Question: I am currently having problems creating a 'tank gauging system' within my project. I am using MVC and the by using the following markup, I have achieved this:

by using:
'''
#container {
position:absolute;
margin:0;
margin-top:-50px;
width:100%;
padding:0;
-moz-perspective: 1000px; /*required to make cylinder shape*/
-webkit-perspective: 1000px;
}
#frame {
-moz-transform-style: preserve-3d;
-webkit-transform-style: preserve-3d;
margin-left:5%;
-moz-transform: rotateX(0deg) rotateY(0deg) rotateZ(0deg) translate3d(40%, 60px, 175px);
-webkit-transform: rotateX(0deg) rotateY(0deg) rotateZ(0deg) translate3d(40%, 60px, 175px);
}
.strip {
-moz-transform-style: preserve-3d;
-webkit-transform-style: preserve-3d
}
.strip div {
position: fixed;
background-repeat:repeat;
border-width: thin 10px;
color:#ececec;
vertical-align:central;
height:130px; /*height and width of tank display*/
width:12%;
background-color:rgba(128,128,128,0.99);
-webkit-border-bottom-right-radius: 2px;
-webkit-border-bottom-left-radius: 2px;
-moz-border-radius-bottomright: 2px;
-moz-border-radius-bottomleft: 2px;
border-bottom-right-radius: 2px;
border-bottom-left-radius: 2px;
-webkit-box-shadow: inset 0px -35px 20px -37px rgba(0,0,0,0.96);
-moz-box-shadow: inset 0px -35px 20px -37px rgba(0,0,0,0.96);
box-shadow: inset 0px -35px 20px -37px rgba(0,0,0,0.96);
}
.strip div:before {
content:"";
position: absolute;
z-index: -1;
/*Make this lower so any text appears in front*/
top: 0;
right: 0;
bottom: 50%; /*used for tank level setting*/
left: 0;
background: rgba(56,56,56,0.8);
}
.strip .a {
border-top:1px solid black;
-moz-transform: rotateY(0deg) translateZ(124px);
-webkit-transform: rotateY(0deg) translateZ(124px)
}
.strip .b {
border-top:1px solid black;
-moz-transform: rotateY(15deg) translateZ(124px);
-webkit-transform: rotateY(15deg) translateZ(124px)
}
.strip .c {
border-top:1px solid black;
-moz-transform: rotateY(30deg) translateZ(124px);
-webkit-transform: rotateY(30deg) translateZ(124px);
}
.strip .c {
background: rgb(0,0,0) !important; /* Old browsers */
background: -moz-linear-gradient(top, rgba(0,0,0,1) 0%, rgba(128,128,128,1) 1%, rgba(128,128,128,1) 9%, rgba(0,0,0,1) 10%, rgba(128,128,128,1) 11%, rgba(128,128,128,1) 19%, rgba(0,0,0,1) 20%, rgba(128,128,128,1) 21%, rgba(128,128,128,1) 29%, rgba(0,0,0,1) 30%, rgba(128,128,128,1) 31%, rgba(128,128,128,1) 39%, rgba(0,0,0,1) 40%, rgba(128,128,128,1) 41%, rgba(128,128,128,1) 49%, rgba(0,0,0,1) 50%, rgba(128,128,128,1) 51%, rgba(128,128,128,1) 59%, rgba(0,0,0,1) 60%, rgba(0,0,0,1) 60%, rgba(128,128,128,1) 61%, rgba(128,128,128,1) 69%, rgba(0,0,0,1) 70%, rgba(128,128,128,1) 71%, rgba(128,128,128,1) 79%, rgba(0,0,0,1) 80%, rgba(128,128,128,1) 81%, rgba(128,128,128,1) 89%, rgba(0,0,0,1) 90%, rgba(128,128,128,1) 91%, rgba(128,128,128,1) 99%, rgba(0,0,0,1) 100%)!important; /* FF3.6+ */
background: -webkit-gradient(linear, left top, left bottom, color-stop(0%,rgba(0,0,0,1)), color-stop(1%,rgba(128,128,128,1)), color-stop(9%,rgba(128,128,128,1)), color-stop(10%,rgba(0,0,0,1)), color-stop(11%,rgba(128,128,128,1)), color-stop(19%,rgba(128,128,128,1)), color-stop(20%,rgba(0,0,0,1)), color-stop(21%,rgba(128,128,128,1)), color-stop(29%,rgba(128,128,128,1)), color-stop(30%,rgba(0,0,0,1)), color-stop(31%,rgba(128,128,128,1)), color-stop(39%,rgba(128,128,128,1)), color-stop(40%,rgba(0,0,0,1)), color-stop(41%,rgba(128,128,128,1)), color-stop(49%,rgba(128,128,128,1)), color-stop(50%,rgba(0,0,0,1)), color-stop(51%,rgba(128,128,128,1)), color-stop(59%,rgba(128,128,128,1)), color-stop(60%,rgba(0,0,0,1)), color-stop(60%,rgba(0,0,0,1)), color-stop(61%,rgba(128,128,128,1)), color-stop(69%,rgba(128,128,128,1)), color-stop(70%,rgba(0,0,0,1)), color-stop(71%,rgba(128,128,128,1)), color-stop(79%,rgba(128,128,128,1)), color-stop(80%,rgba(0,0,0,1)), color-stop(81%,rgba(128,128,128,1)), color-stop(89%,rgba(128,128,128,1)), color-stop(90%,rgba(0,0,0,1)), color-stop(91%,rgba(128,128,128,1)), color-stop(99%,rgba(128,128,128,1)), color-stop(100%,rgba(0,0,0,1)))!important; /* Chrome,Safari4+ */
background: -webkit-linear-gradient(top, rgba(0,0,0,1) 0%,rgba(128,128,128,1) 1%,rgba(128,128,128,1) 9%,rgba(0,0,0,1) 10%,rgba(128,128,128,1) 11%,rgba(128,128,128,1) 19%,rgba(0,0,0,1) 20%,rgba(128,128,128,1) 21%,rgba(128,128,128,1) 29%,rgba(0,0,0,1) 30%,rgba(128,128,128,1) 31%,rgba(128,128,128,1) 39%,rgba(0,0,0,1) 40%,rgba(128,128,128,1) 41%,rgba(128,128,128,1) 49%,rgba(0,0,0,1) 50%,rgba(128,128,128,1) 51%,rgba(128,128,128,1) 59%,rgba(0,0,0,1) 60%,rgba(0,0,0,1) 60%,rgba(128,128,128,1) 61%,rgba(128,128,128,1) 69%,rgba(0,0,0,1) 70%,rgba(128,128,128,1) 71%,rgba(128,128,128,1) 79%,rgba(0,0,0,1) 80%,rgba(128,128,128,1) 81%,rgba(128,128,128,1) 89%,rgba(0,0,0,1) 90%,rgba(128,128,128,1) 91%,rgba(128,128,128,1) 99%,rgba(0,0,0,1) 100%)!important; /* Chrome10+,Safari5.1+ */
background: -o-linear-gradient(top, rgba(0,0,0,1) 0%,rgba(128,128,128,1) 1%,rgba(128,128,128,1) 9%,rgba(0,0,0,1) 10%,rgba(128,128,128,1) 11%,rgba(128,128,128,1) 19%,rgba(0,0,0,1) 20%,rgba(128,128,128,1) 21%,rgba(128,128,128,1) 29%,rgba(0,0,0,1) 30%,rgba(128,128,128,1) 31%,rgba(128,128,128,1) 39%,rgba(0,0,0,1) 40%,rgba(128,128,128,1) 41%,rgba(128,128,128,1) 49%,rgba(0,0,0,1) 50%,rgba(128,128,128,1) 51%,rgba(128,128,128,1) 59%,rgba(0,0,0,1) 60%,rgba(0,0,0,1) 60%,rgba(128,128,128,1) 61%,rgba(128,128,128,1) 69%,rgba(0,0,0,1) 70%,rgba(128,128,128,1) 71%,rgba(128,128,128,1) 79%,rgba(0,0,0,1) 80%,rgba(128,128,128,1) 81%,rgba(128,128,128,1) 89%,rgba(0,0,0,1) 90%,rgba(128,128,128,1) 91%,rgba(128,128,128,1) 99%,rgba(0,0,0,1) 100%)!important; /* Opera 11.10+ */
background: -ms-linear-gradient(top, rgba(0,0,0,1) 0%,rgba(128,128,128,1) 1%,rgba(128,128,128,1) 9%,rgba(0,0,0,1) 10%,rgba(128,128,128,1) 11%,rgba(128,128,128,1) 19%,rgba(0,0,0,1) 20%,rgba(128,128,128,1) 21%,rgba(128,128,128,1) 29%,rgba(0,0,0,1) 30%,rgba(128,128,128,1) 31%,rgba(128,128,128,1) 39%,rgba(0,0,0,1) 40%,rgba(128,128,128,1) 41%,rgba(128,128,128,1) 49%,rgba(0,0,0,1) 50%,rgba(128,128,128,1) 51%,rgba(128,128,128,1) 59%,rgba(0,0,0,1) 60%,rgba(0,0,0,1) 60%,rgba(128,128,128,1) 61%,rgba(128,128,128,1) 69%,rgba(0,0,0,1) 70%,rgba(128,128,128,1) 71%,rgba(128,128,128,1) 79%,rgba(0,0,0,1) 80%,rgba(128,128,128,1) 81%,rgba(128,128,128,1) 89%,rgba(0,0,0,1) 90%,rgba(128,128,128,1) 91%,rgba(128,128,128,1) 99%,rgba(0,0,0,1) 100%)!important; /* IE10+ */
background: linear-gradient(to bottom, rgba(0,0,0,1) 0%,rgba(128,128,128,1) 1%,rgba(128,128,128,1) 9%,rgba(0,0,0,1) 10%,rgba(128,128,128,1) 11%,rgba(128,128,128,1) 19%,rgba(0,0,0,1) 20%,rgba(128,128,128,1) 21%,rgba(128,128,128,1) 29%,rgba(0,0,0,1) 30%,rgba(128,128,128,1) 31%,rgba(128,128,128,1) 39%,rgba(0,0,0,1) 40%,rgba(128,128,128,1) 41%,rgba(128,128,128,1) 49%,rgba(0,0,0,1) 50%,rgba(128,128,128,1) 51%,rgba(128,128,128,1) 59%,rgba(0,0,0,1) 60%,rgba(0,0,0,1) 60%,rgba(128,128,128,1) 61%,rgba(128,128,128,1) 69%,rgba(0,0,0,1) 70%,rgba(128,128,128,1) 71%,rgba(128,128,128,1) 79%,rgba(0,0,0,1) 80%,rgba(128,128,128,1) 81%,rgba(128,128,128,1) 89%,rgba(0,0,0,1) 90%,rgba(128,128,128,1) 91%,rgba(128,128,128,1) 99%,rgba(0,0,0,1) 100%)!important; /* W3C */
filter: progid:DXImageTransform.Microsoft.gradient( startColorstr='#000000', endColorstr='#000000',GradientType=0 ); /* IE6-9 */
}
.strip .d {
border-top:1px solid black;
-moz-transform: rotateY(45deg) translateZ(124px);
-webkit-transform: rotateY(45deg) translateZ(124px)
}
.strip .e {
border-top:1px solid black;
-moz-transform: rotateY(60deg) translateZ(124px);
-webkit-transform: rotateY(60deg) translateZ(124px)
}
.strip .f {
border-top:1px solid black;
-moz-transform: rotateY(75deg) translateZ(124px);
-webkit-transform: rotateY(75deg) translateZ(124px)
}
.strip .g {
border-top:1px solid black;
-moz-transform: rotateY(90deg) translateZ(124px);
-webkit-transform: rotateY(90deg) translateZ(124px)
}
.strip .h {
border-top:1px solid black;
-moz-transform: rotateY(105deg) translateZ(124px);
-webkit-transform: rotateY(105deg) translateZ(124px)
}
.strip .i {
border-top:1px solid black;
-moz-transform: rotateY(120deg) translateZ(124px);
-webkit-transform: rotateY(120deg) translateZ(124px)
}
.strip .j {
border-top:1px solid black;
-moz-transform: rotateY(135deg) translateZ(124px);
-webkit-transform: rotateY(135deg) translateZ(124px)
}
.strip .k {
border-top:1px solid black;
-moz-transform: rotateY(150deg) translateZ(124px);
-webkit-transform: rotateY(150deg) translateZ(124px)
}
.strip .l {
border-top:1px solid black;
-moz-transform: rotateY(165deg) translateZ(124px);
-webkit-transform: rotateY(165deg) translateZ(124px)
}
.strip .m {
border-top:1px solid black;
-moz-transform: rotateY(180deg) translateZ(124px);
-webkit-transform: rotateY(180deg) translateZ(124px)
}
.strip .n {
border-top:1px solid black;
-moz-transform: rotateY(195deg) translateZ(124px);
-webkit-transform: rotateY(195deg) translateZ(124px)
}
.strip .o {
border-top:1px solid black;
-moz-transform: rotateY(210deg) translateZ(124px);
-webkit-transform: rotateY(210deg) translateZ(124px)
}
.strip .p {
border-top:1px solid black;
-moz-transform: rotateY(225deg) translateZ(124px);
-webkit-transform: rotateY(225deg) translateZ(124px)
}
.strip .q {
border-top:1px solid black;
-moz-transform: rotateY(240deg) translateZ(124px);
-webkit-transform: rotateY(240deg) translateZ(124px)
}
.strip .r {
border-top:1px solid black;
-moz-transform: rotateY(255deg) translateZ(124px);
-webkit-transform: rotateY(255deg) translateZ(124px)
}
.strip .s {
border-top:1px solid black;
-moz-transform: rotateY(270deg) translateZ(124px);
-webkit-transform: rotateY(270deg) translateZ(124px)
}
.strip .t {
border-top:1px solid black;
-moz-transform: rotateY(285deg) translateZ(124px);
-webkit-transform: rotateY(285deg) translateZ(124px)
}
.strip .u {
border-top:1px solid black;
-moz-transform: rotateY(300deg) translateZ(124px);
-webkit-transform: rotateY(300deg) translateZ(124px)
}
.strip .v {
border-top:1px solid black;
-moz-transform: rotateY(315deg) translateZ(124px);
-webkit-transform: rotateY(315deg) translateZ(124px)
}
.strip .w {
border-top:1px solid black;
-moz-transform: rotateY(330deg) translateZ(124px);
-webkit-transform: rotateY(330deg) translateZ(124px)
}
.strip .x {
border-top:1px solid black;
-moz-transform: rotateY(345deg) translateZ(124px);
-webkit-transform: rotateY(345deg) translateZ(124px);
}
'''
'''
<div class="tankWidget">
<div class="banner">Tank 1: Kero</div>
<div id="container">
<div id="frame">
<div class="strip">
<div id="tank1FrameA"class="a">50%</div>
<div class="b"></div>
<div class="c"></div>
<div class="d"></div>
<div class="e"></div>
<div class="f"></div>
<div class="g"></div>
<div class="h"></div>
<div class="i"></div>
<div class="j"></div>
<div class="k"></div>
<div class="l"></div>
<div class="m"></div>
<div class="n"></div>
<div class="o"></div>
<div class="p"></div>
<div class="q"></div>
<div class="r"></div>
<div class="s"></div>
<div class="t"></div>
<div class="u"></div>
<div class="v"></div>
<div class="w"></div>
<div class="x"></div>
</div>
</div>
</div>
<div class="widget-footer">
<table id="specTab1">
<tr><th>Volume</th><th>Capacity</th><th>Ullage (AL)</th></tr>
<tr id="tank1"><td id="tank1Vol">50L</td><td>100L</td><td>1.24</td></tr>
</table>
<br />
<div class="lowerWidget-footer">
<br />
Details
</div>
</div>
</div>
'''
However, I am looking to now make it dynamic. (i.e. the light grey level changes depending on the value within the '.a' strip (in this case 50%).
I was using:
'''
var test = $('#tank1FrameA').text(); //gets value of first tank
test = parseInt(test);
'''
to get the '50' extracted.
However, since I am unable to target the ':before'pseudo element to edit the 'height/level', how else could I achieve this leveling/dynamic ability?
In general;
'''
+-------------+
| 50% | <-- value to use
| |
+-------------+ <-- this level should change
| |
| |
+-------------+
'''
for 25%:
'''
+-------------+
| 25% | <-- value to use
| |
| |
+-------------+ <-- this level should change
| |
+-------------+
'''
etc etc.
Any suggestions as to how thic can be done with this cylinder shape?
<URL> is a runnable/editable jsfiddle.
---
# When originally creating
the Tank, I was looking to edit the:
'''
.strip div:before {
'''
's bottom attribute in order to achieve this.
However, i have recently discovered that pseudo elements aren't part of the DOM, and so are inaccessible to JQuery (powerful as it may be).
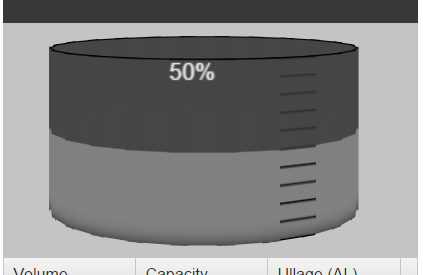
Answer: If you just need to fill the tank, you may use a much simpler stucture to build the tank with two HTML elements, border-radius and a pseudo element.
Then you can use JS to change the height of the green area according to the value entered in the custom data attribute 'data-amount' of the '.tk' div :
<URL>.
'''
var amount = $('.tk').attr('data-amount'),
height = amount * 80/100 + 20;
$('.lq').css({height : height + '%'});
'''
'''
.tk{ /*Liquid Section*/
position:relative;
width:40%;
height:130px;
padding-top:50px;
margin: 0 auto;
background:rgba(56,56,56,0.8);
border-radius: 100%/40px;
border-bottom:3px solid #000;
text-align:center;
z-index:1;
overflow:hidden;
}
.tk:after, .lq{
content:'';
position:absolute;
top:0; left:0;
width:100%;
height:20%;
z-index:-1;
}
.lq{
background:rgba(128,128,128,0.99);
height:80%;
top:-2px;
border-radius:100%/40px;
border-bottom:3px solid #000;
}
.tk:after{
height:20%;
border:1px solid #000;
border-radius:100%; /*makes circle at top*/
}
'''
'''
<script src="https://ajax.googleapis.com/ajax/libs/jquery/1.11.1/jquery.min.js"></script>
<div class="tk" data-amount="40">
40%
<div class="lq"></div>
</div>
'''